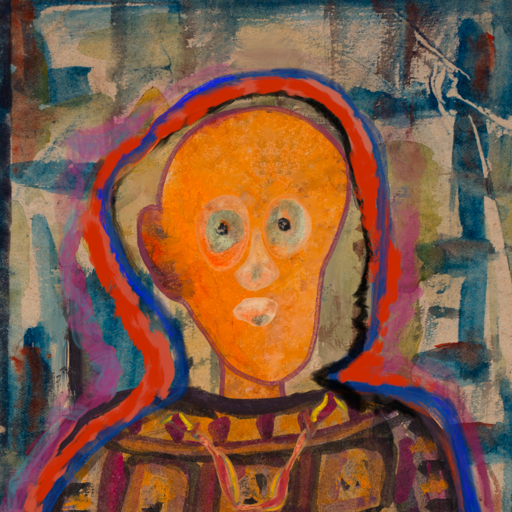
Background: Orphan, Head And Neck Front: Hypocrite, Face Front: Childish, Bust: Doll, Hair Front: Experience, Head Accessory: Blank, Second Necklace: Gypsy_Mother_1, Necklace: Blank, Baby: Blank